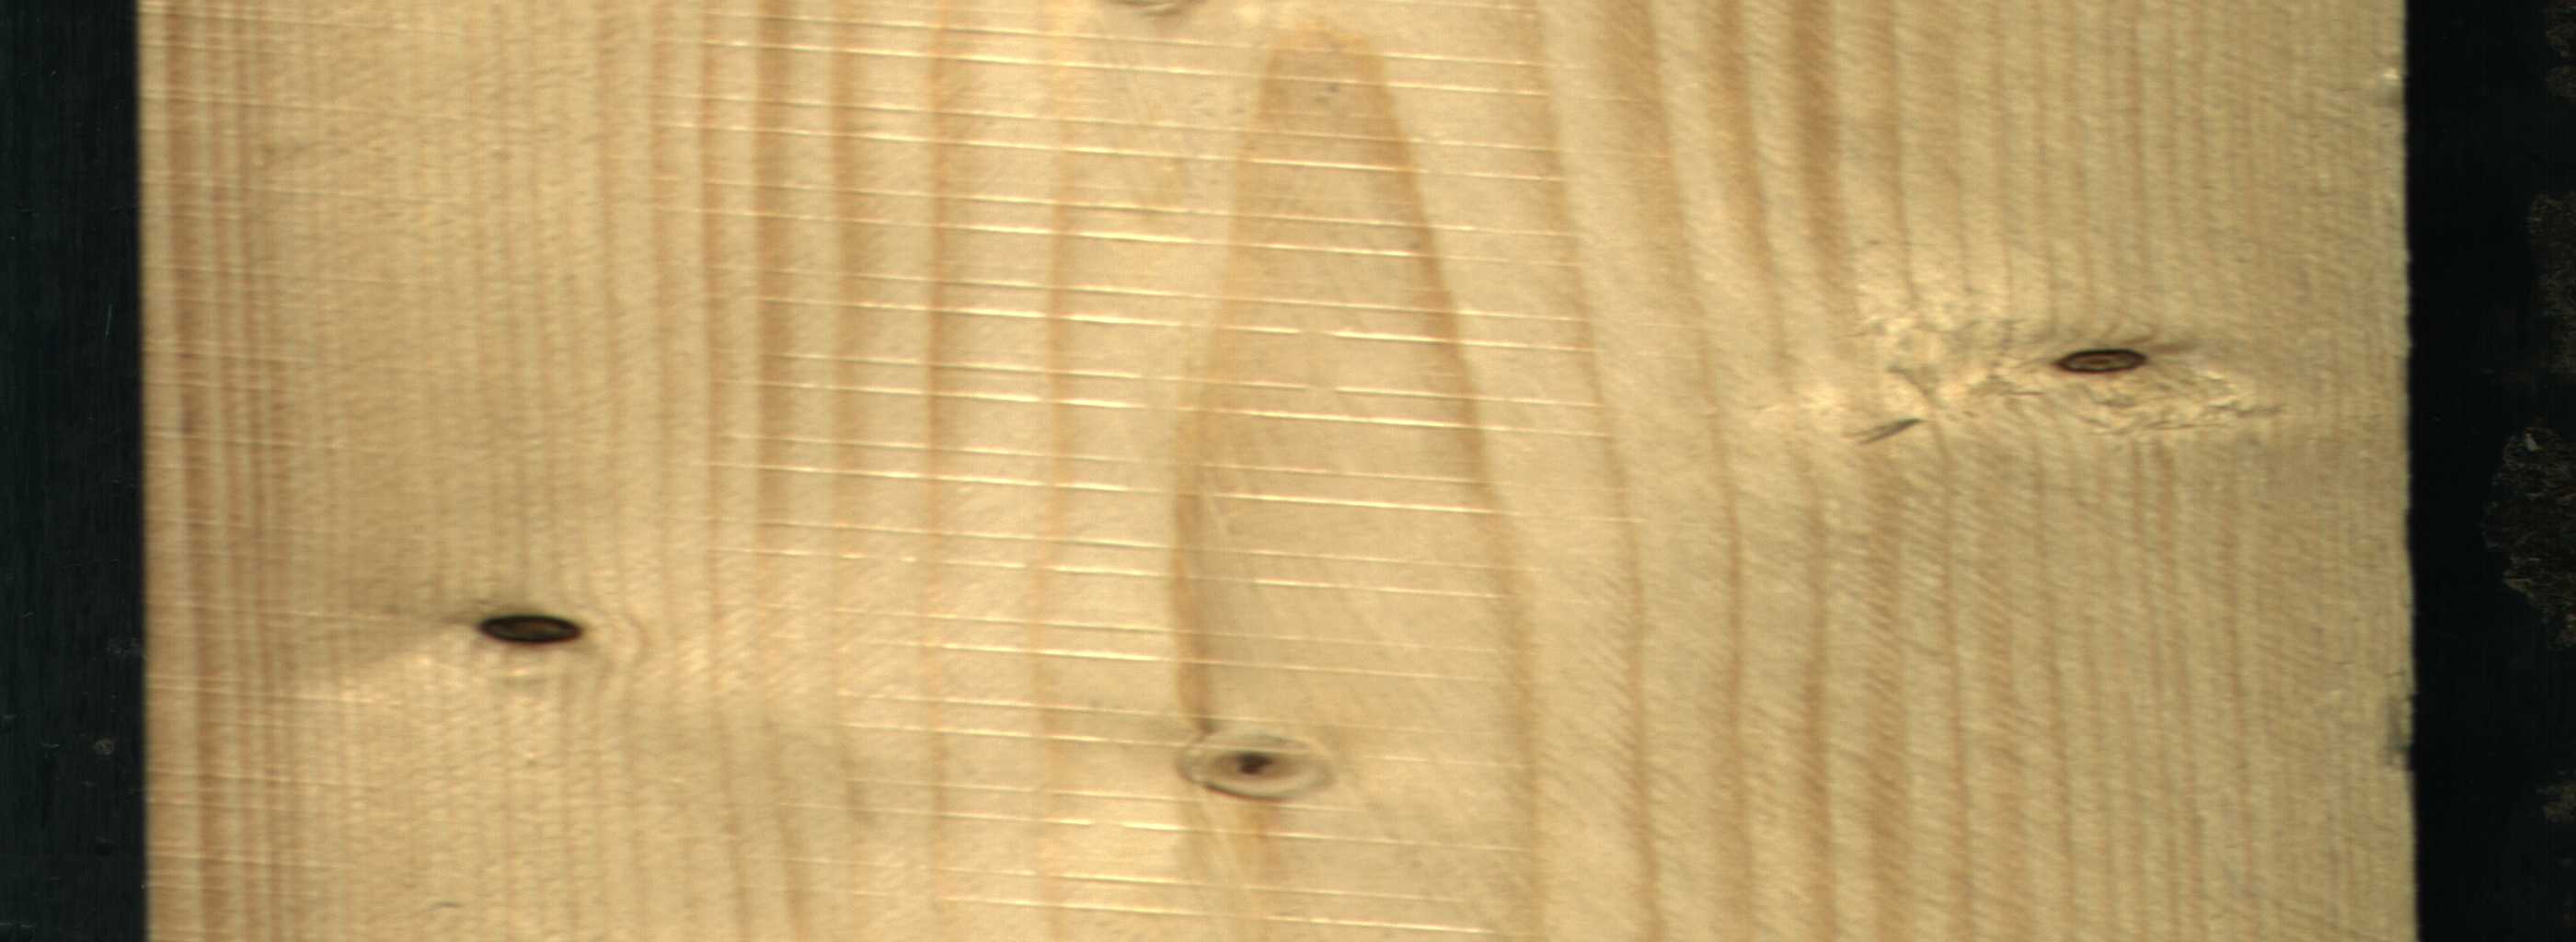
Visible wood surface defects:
Dead_Knot
Dead_Knot
Live_Knot